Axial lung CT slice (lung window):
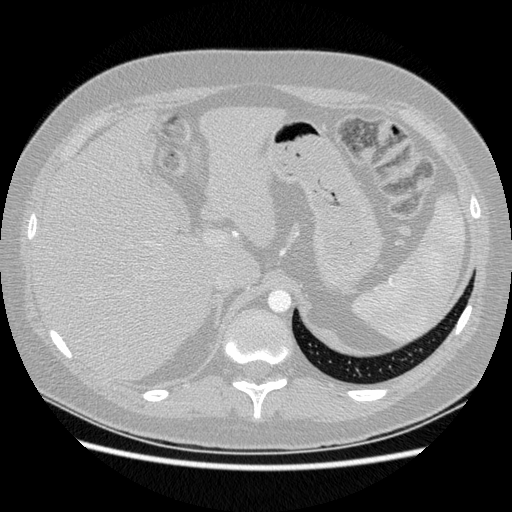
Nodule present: no